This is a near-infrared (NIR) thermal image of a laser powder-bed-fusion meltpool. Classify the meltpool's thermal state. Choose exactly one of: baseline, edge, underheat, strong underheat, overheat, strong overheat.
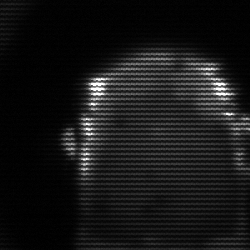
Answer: baseline